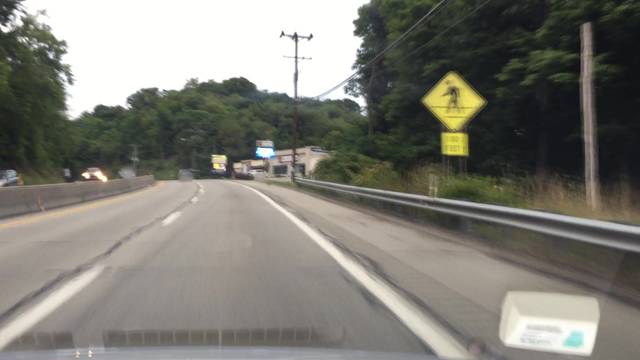
Region: United States
Coordinates: 40.508, -80.005